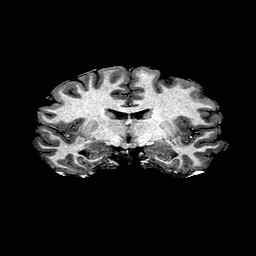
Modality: T1w
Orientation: sagittal
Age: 28
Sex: female
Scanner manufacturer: ge
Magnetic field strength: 3 T
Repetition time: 7.66 s
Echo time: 0.003476 s